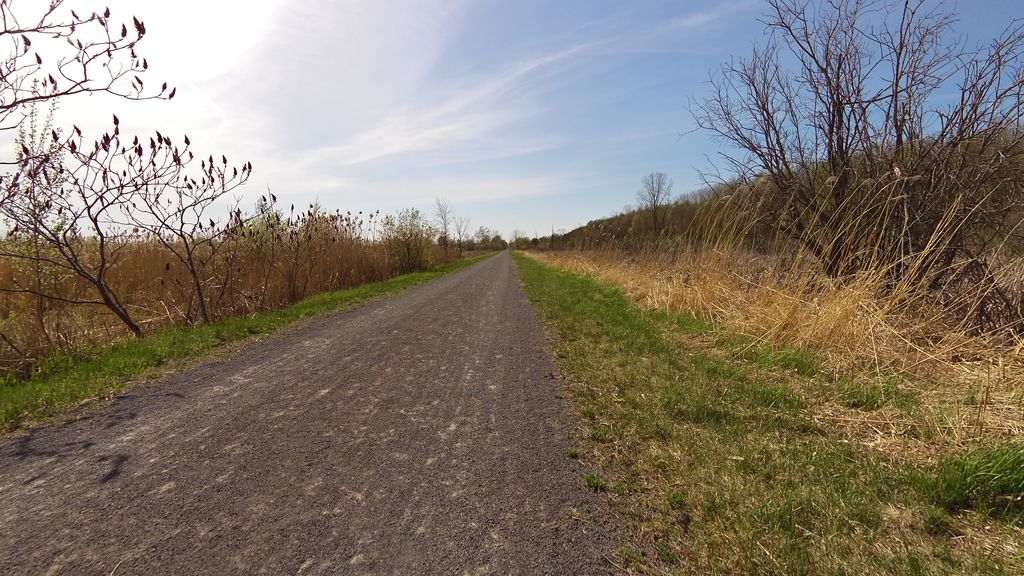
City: ottawa-gatineau